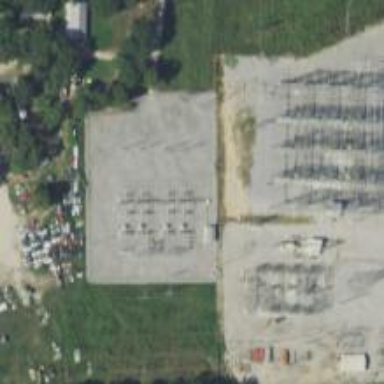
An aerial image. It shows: Switch for power supply.